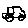
Label: car